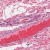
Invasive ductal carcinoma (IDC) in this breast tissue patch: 0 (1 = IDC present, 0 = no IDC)